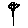
Label: flower